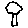
Label: tree